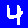
Digit: 4